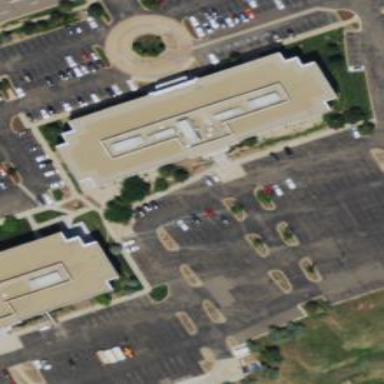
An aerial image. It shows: Office building.